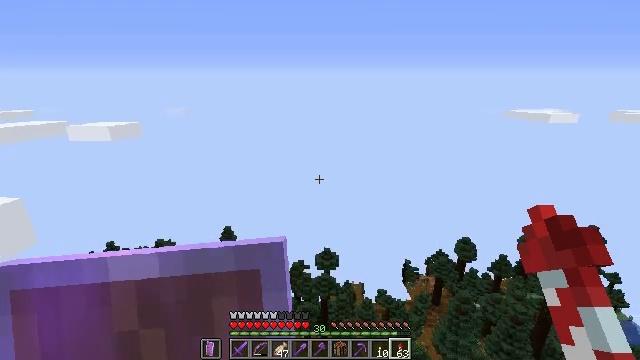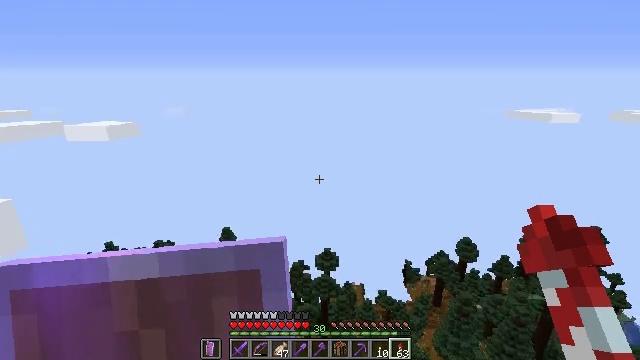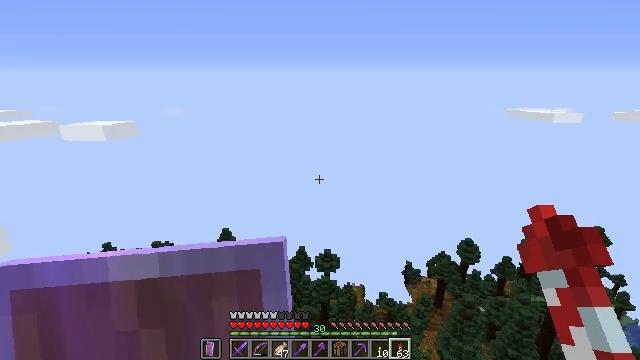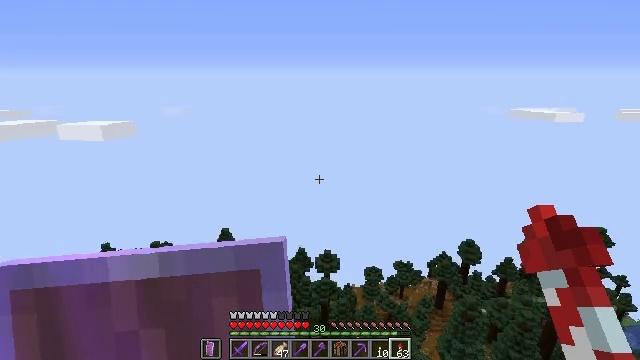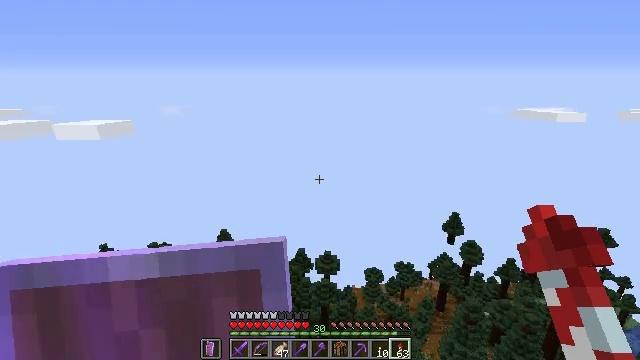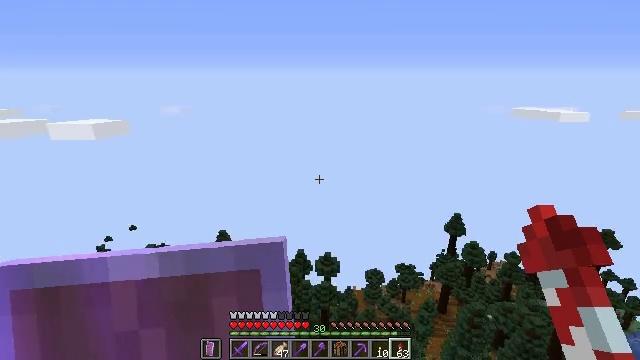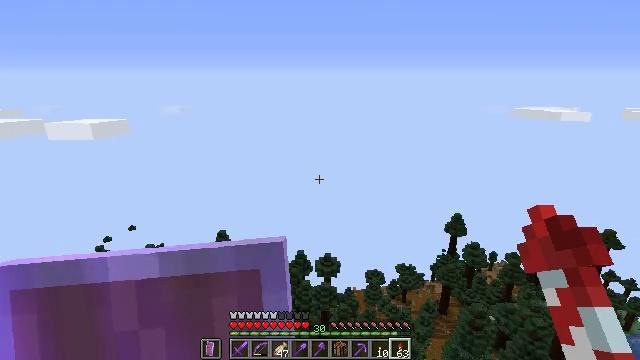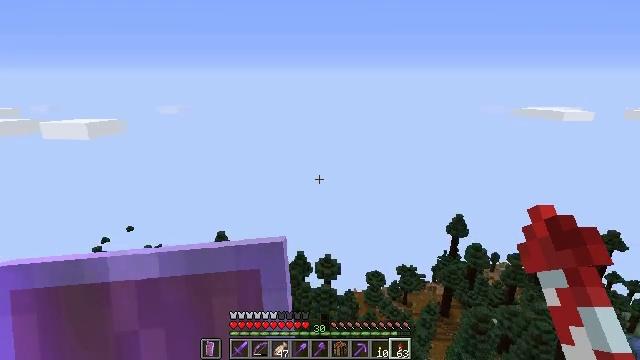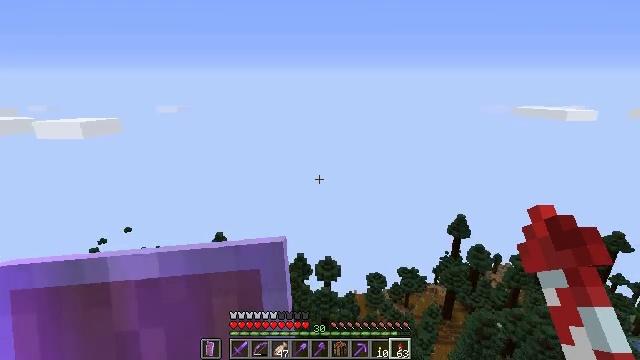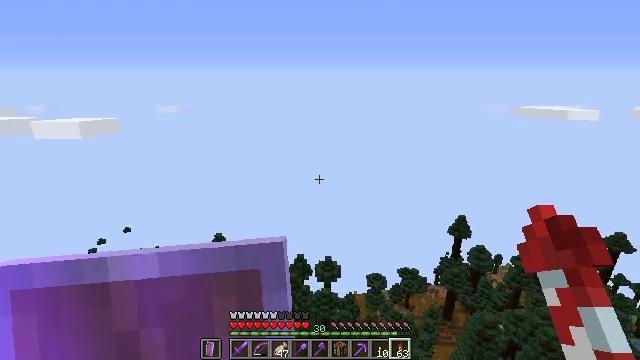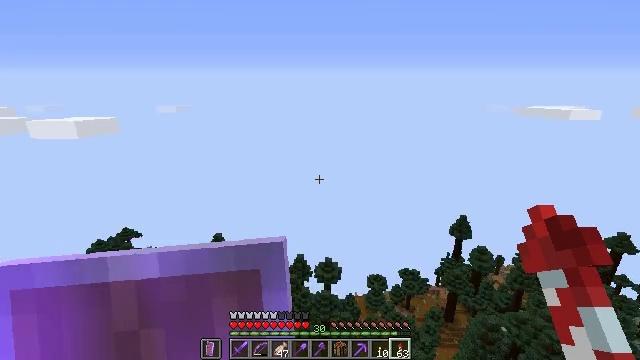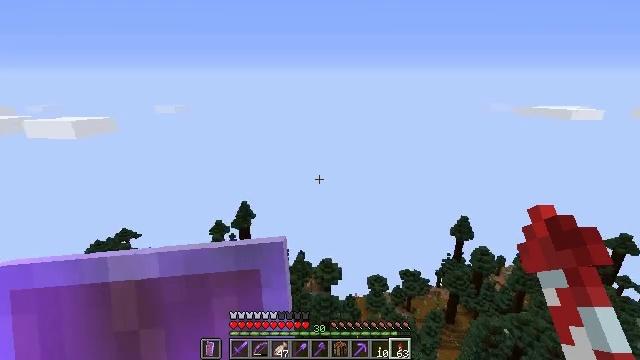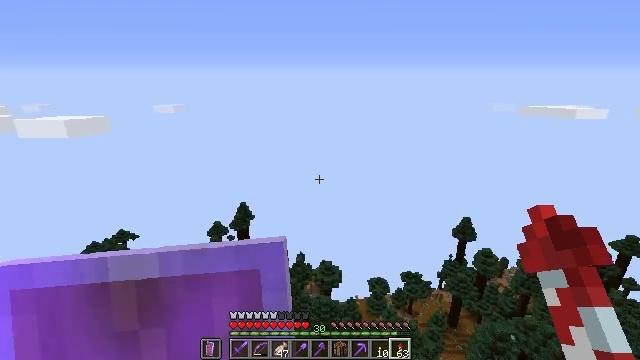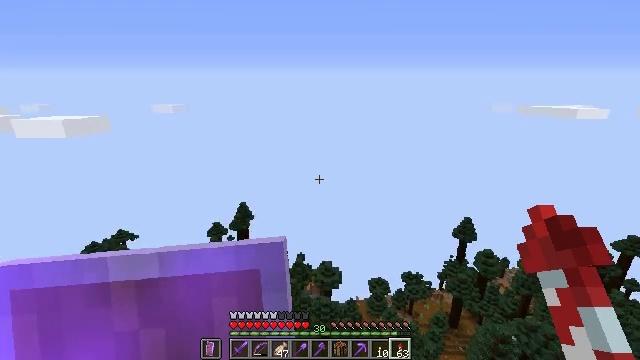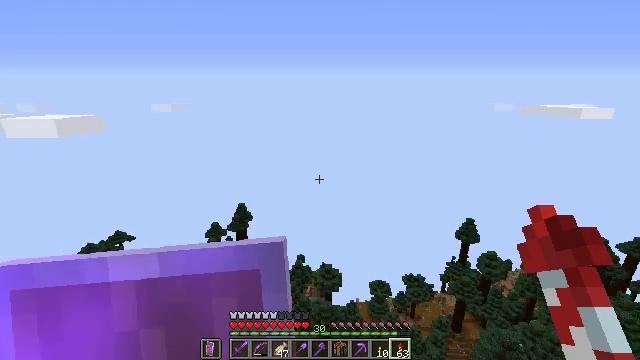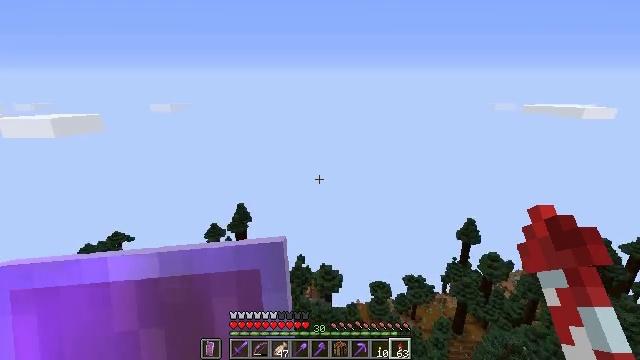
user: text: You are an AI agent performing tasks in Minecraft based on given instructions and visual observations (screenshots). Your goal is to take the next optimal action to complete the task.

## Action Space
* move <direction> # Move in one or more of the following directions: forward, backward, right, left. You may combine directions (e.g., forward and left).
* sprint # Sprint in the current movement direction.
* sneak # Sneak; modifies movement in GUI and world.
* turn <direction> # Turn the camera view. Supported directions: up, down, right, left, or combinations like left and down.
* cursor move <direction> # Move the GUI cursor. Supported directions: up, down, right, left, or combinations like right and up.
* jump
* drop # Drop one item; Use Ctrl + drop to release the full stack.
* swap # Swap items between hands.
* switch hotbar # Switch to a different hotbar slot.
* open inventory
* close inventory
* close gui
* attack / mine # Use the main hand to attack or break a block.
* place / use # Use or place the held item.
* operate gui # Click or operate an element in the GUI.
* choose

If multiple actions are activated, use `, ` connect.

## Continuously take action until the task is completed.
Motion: motion action
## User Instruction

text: Gather the sticky piston from a redstone contraption.
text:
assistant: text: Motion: no_op
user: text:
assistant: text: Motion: no_op
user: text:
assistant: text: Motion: no_op
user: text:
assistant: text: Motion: no_op
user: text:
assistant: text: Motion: no_op
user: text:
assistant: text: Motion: no_op
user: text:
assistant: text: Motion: no_op
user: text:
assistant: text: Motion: no_op
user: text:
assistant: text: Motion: no_op
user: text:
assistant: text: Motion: no_op
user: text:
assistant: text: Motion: no_op
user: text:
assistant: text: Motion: no_op
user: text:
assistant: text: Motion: no_op
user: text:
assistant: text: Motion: no_op
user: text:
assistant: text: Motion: no_op
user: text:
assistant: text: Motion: no_op
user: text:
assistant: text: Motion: no_op
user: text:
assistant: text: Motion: no_op
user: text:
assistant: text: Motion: no_op
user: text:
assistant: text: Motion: no_op
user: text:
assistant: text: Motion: no_op
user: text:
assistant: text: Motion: no_op
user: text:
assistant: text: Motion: no_op
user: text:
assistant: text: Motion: no_op
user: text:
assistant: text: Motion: no_op
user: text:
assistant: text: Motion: no_op
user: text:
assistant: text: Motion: no_op
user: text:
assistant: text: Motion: no_op
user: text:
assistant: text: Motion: no_op
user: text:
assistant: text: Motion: no_op